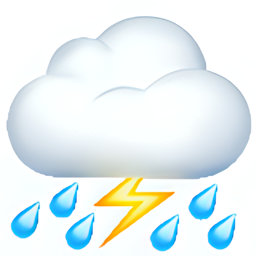
Name: thunder cloud and rain
Emoji: ⛈
Group: Travel & Places
Sub-group: sky & weather